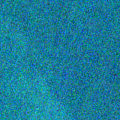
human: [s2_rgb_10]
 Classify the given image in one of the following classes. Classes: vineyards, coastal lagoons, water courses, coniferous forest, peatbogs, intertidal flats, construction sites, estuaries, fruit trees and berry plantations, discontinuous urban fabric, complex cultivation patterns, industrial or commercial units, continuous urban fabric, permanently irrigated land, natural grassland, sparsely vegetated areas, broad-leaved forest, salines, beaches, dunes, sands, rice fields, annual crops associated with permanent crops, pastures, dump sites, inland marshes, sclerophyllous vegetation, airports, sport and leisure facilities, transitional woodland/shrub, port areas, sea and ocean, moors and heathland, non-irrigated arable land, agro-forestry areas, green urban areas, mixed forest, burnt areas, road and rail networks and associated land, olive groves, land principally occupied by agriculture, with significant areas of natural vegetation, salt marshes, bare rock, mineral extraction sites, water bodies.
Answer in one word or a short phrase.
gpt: sea and ocean